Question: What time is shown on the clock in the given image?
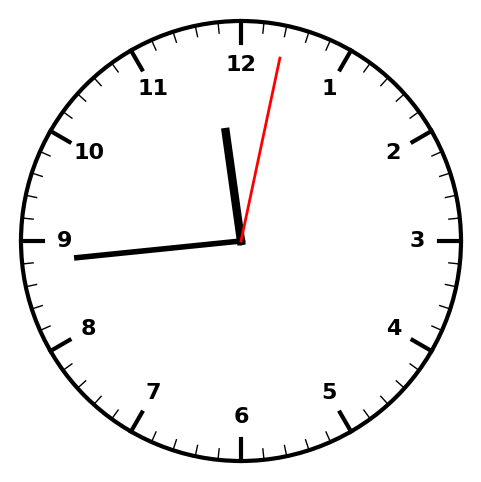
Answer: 11:44:02